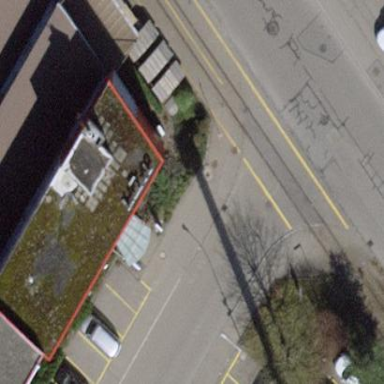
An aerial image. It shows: Commercial building.